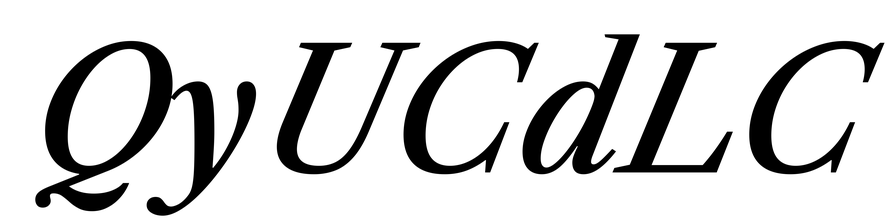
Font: LibreCaslonText-Italic_Medium_Italic